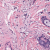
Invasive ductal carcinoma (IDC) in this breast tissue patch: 1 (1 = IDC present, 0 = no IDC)